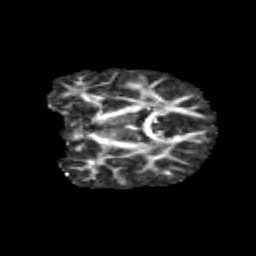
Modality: FA
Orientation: coronal
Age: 10
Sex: male
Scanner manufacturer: siemens
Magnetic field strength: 3 T
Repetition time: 3.8 s
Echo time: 0.07 s